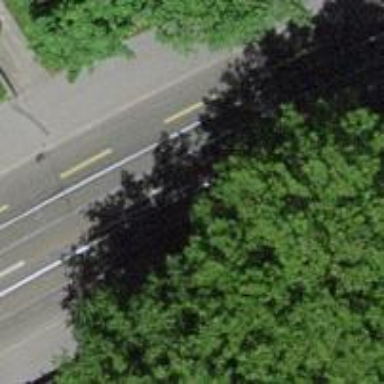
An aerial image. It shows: Tram level crossing on railway.